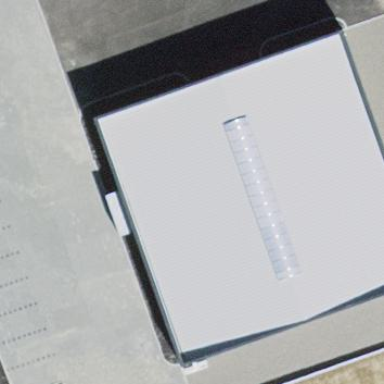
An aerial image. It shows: Industrial building.